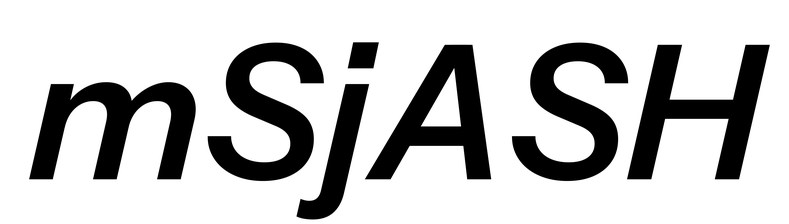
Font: InstrumentSans-Italic_SemiBold_Italic